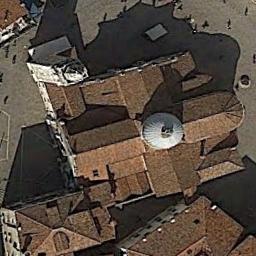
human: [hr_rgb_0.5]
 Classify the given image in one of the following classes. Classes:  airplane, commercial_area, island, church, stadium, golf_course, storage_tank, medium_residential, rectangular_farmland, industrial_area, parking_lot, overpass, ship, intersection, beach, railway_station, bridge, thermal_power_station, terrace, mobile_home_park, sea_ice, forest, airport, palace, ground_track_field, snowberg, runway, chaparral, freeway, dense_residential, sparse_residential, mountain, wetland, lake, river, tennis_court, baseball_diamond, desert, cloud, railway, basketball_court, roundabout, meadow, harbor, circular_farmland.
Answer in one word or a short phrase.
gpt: church